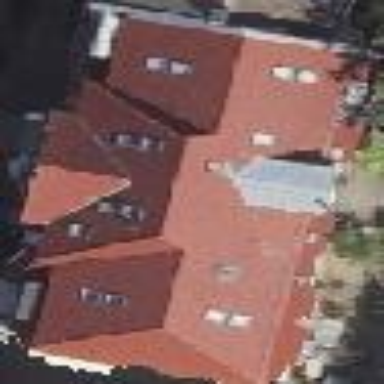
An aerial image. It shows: Residential building with mansard roof.